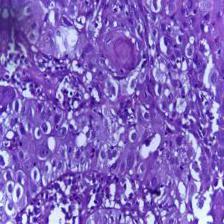
Diagnosis: OSCC